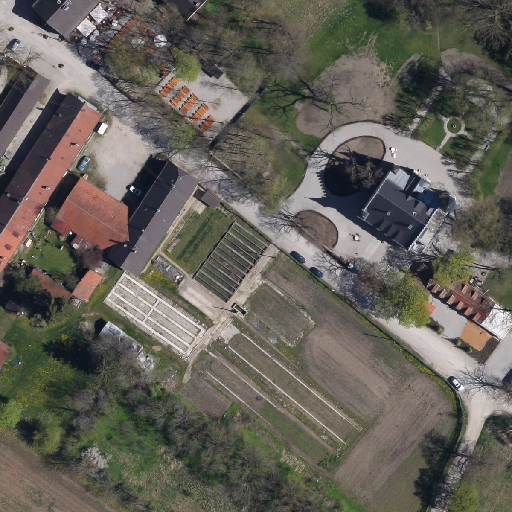
Referring expression: car